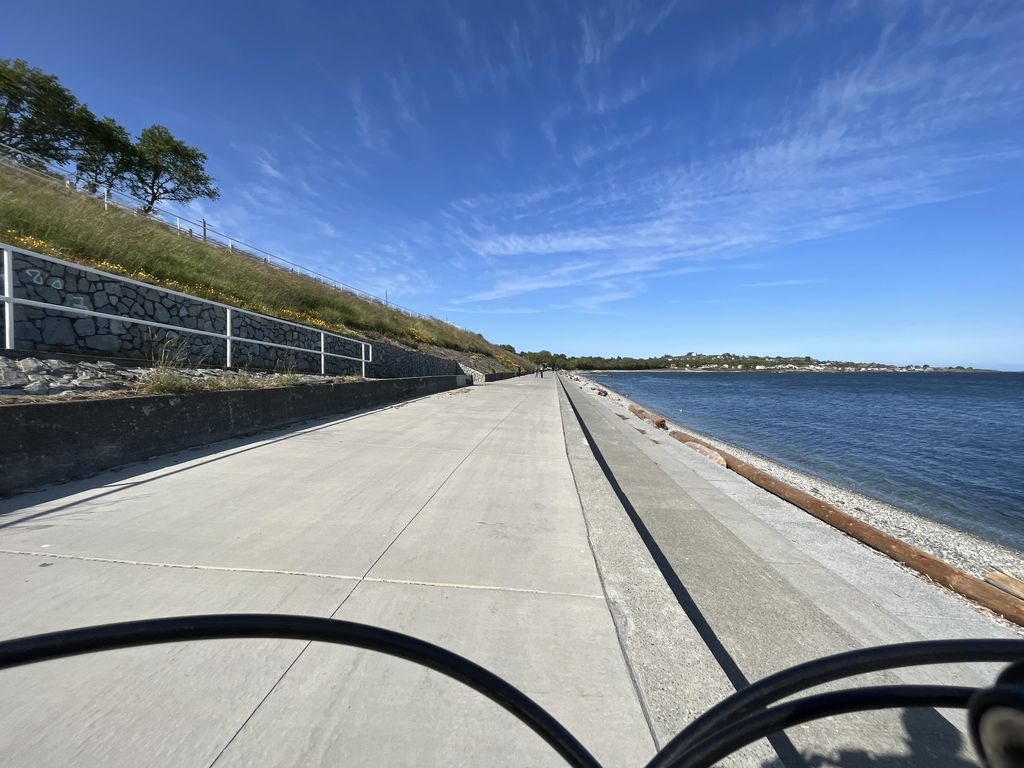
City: victoria